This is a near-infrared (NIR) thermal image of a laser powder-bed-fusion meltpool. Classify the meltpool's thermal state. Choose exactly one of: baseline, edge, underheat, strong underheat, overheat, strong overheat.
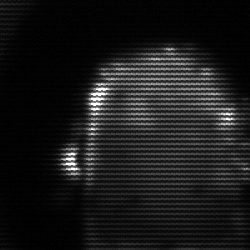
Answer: baseline